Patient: sex M, age 42
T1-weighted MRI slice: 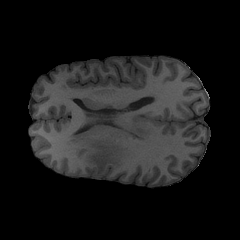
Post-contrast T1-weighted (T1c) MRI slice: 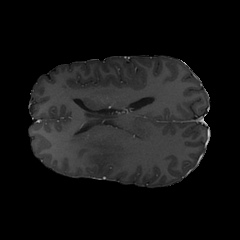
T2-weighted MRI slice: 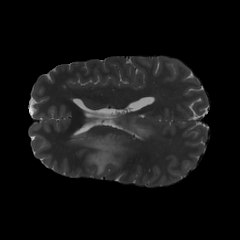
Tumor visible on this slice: yes
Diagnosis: Astrocytoma, IDH-mutant
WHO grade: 3